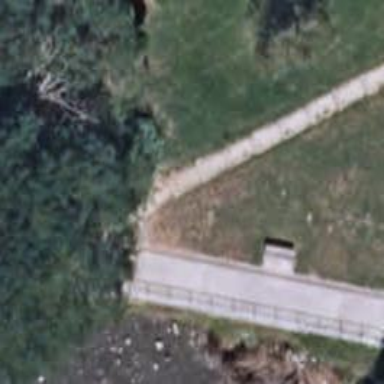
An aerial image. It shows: Bench for seating.